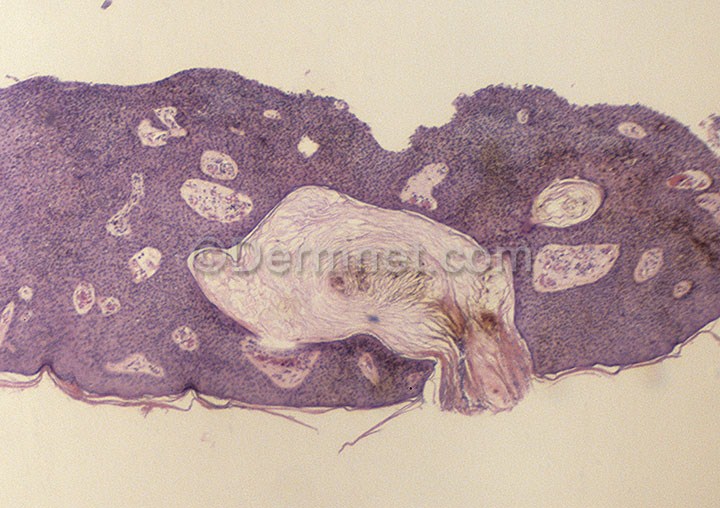
Disease: Seborrheic Keratoses and other Benign Tumors